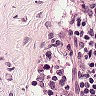
Metastatic tissue present: no